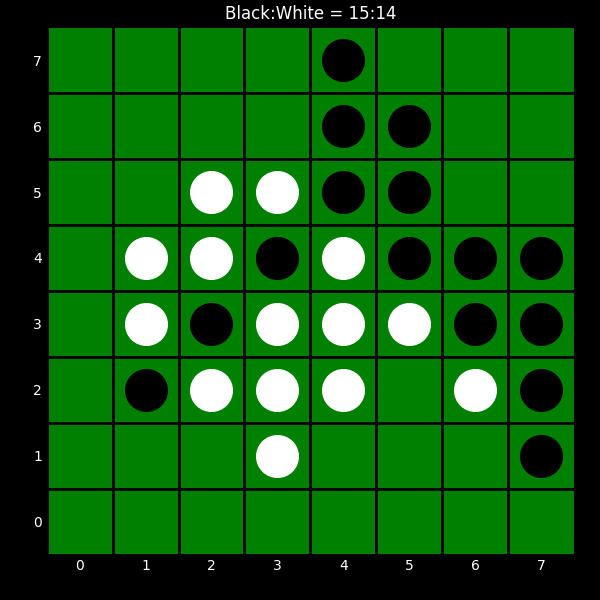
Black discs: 15
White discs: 14